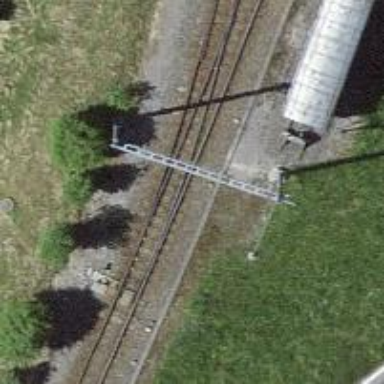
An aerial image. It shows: Railway switch.